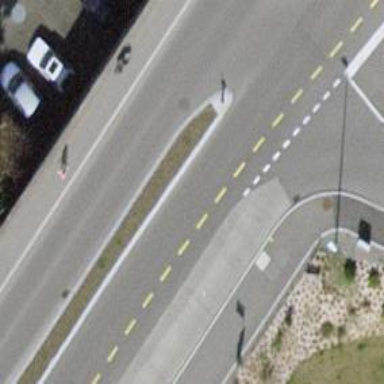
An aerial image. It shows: Bus stop with designated stop position for public transport.